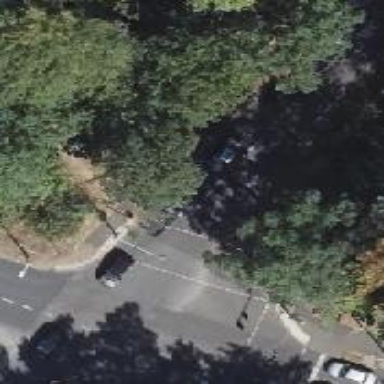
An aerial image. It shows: Road with traffic signals for signaling.